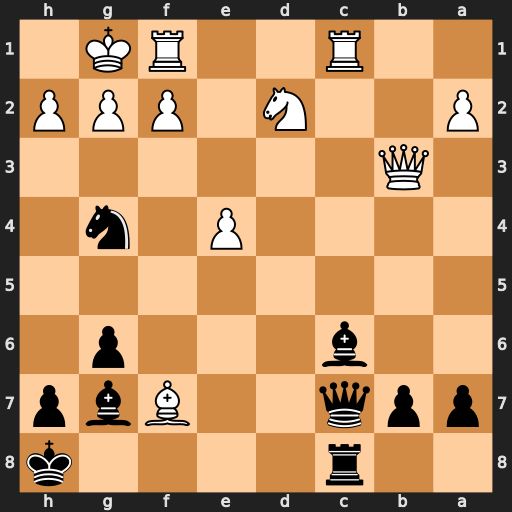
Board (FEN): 2r4k/ppq2Bbp/2b3p1/8/4P1n1/1Q6/P2N1PPP/2R2RK1
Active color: b
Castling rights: -
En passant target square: -
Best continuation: Qxh2#